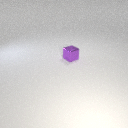
small purple metal cube